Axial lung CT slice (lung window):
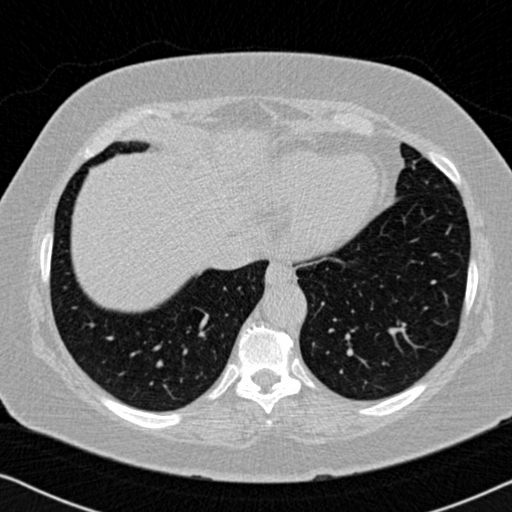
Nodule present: no